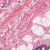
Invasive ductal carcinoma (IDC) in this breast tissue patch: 0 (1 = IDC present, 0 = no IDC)